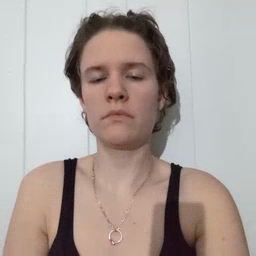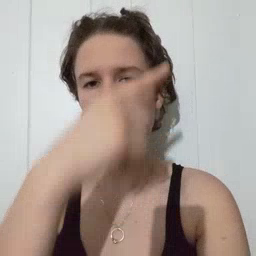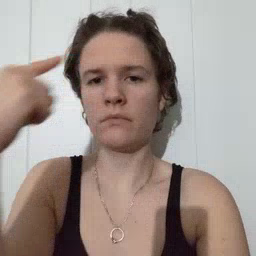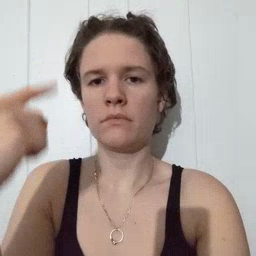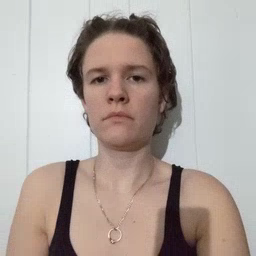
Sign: black